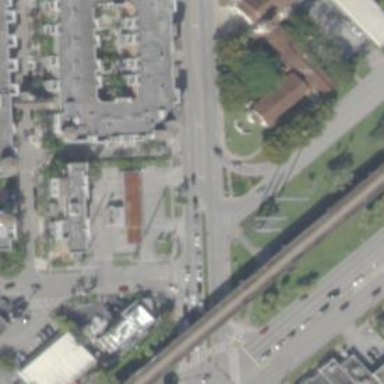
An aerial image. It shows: Secondary link road with asphalt surface and separate sidewalk.